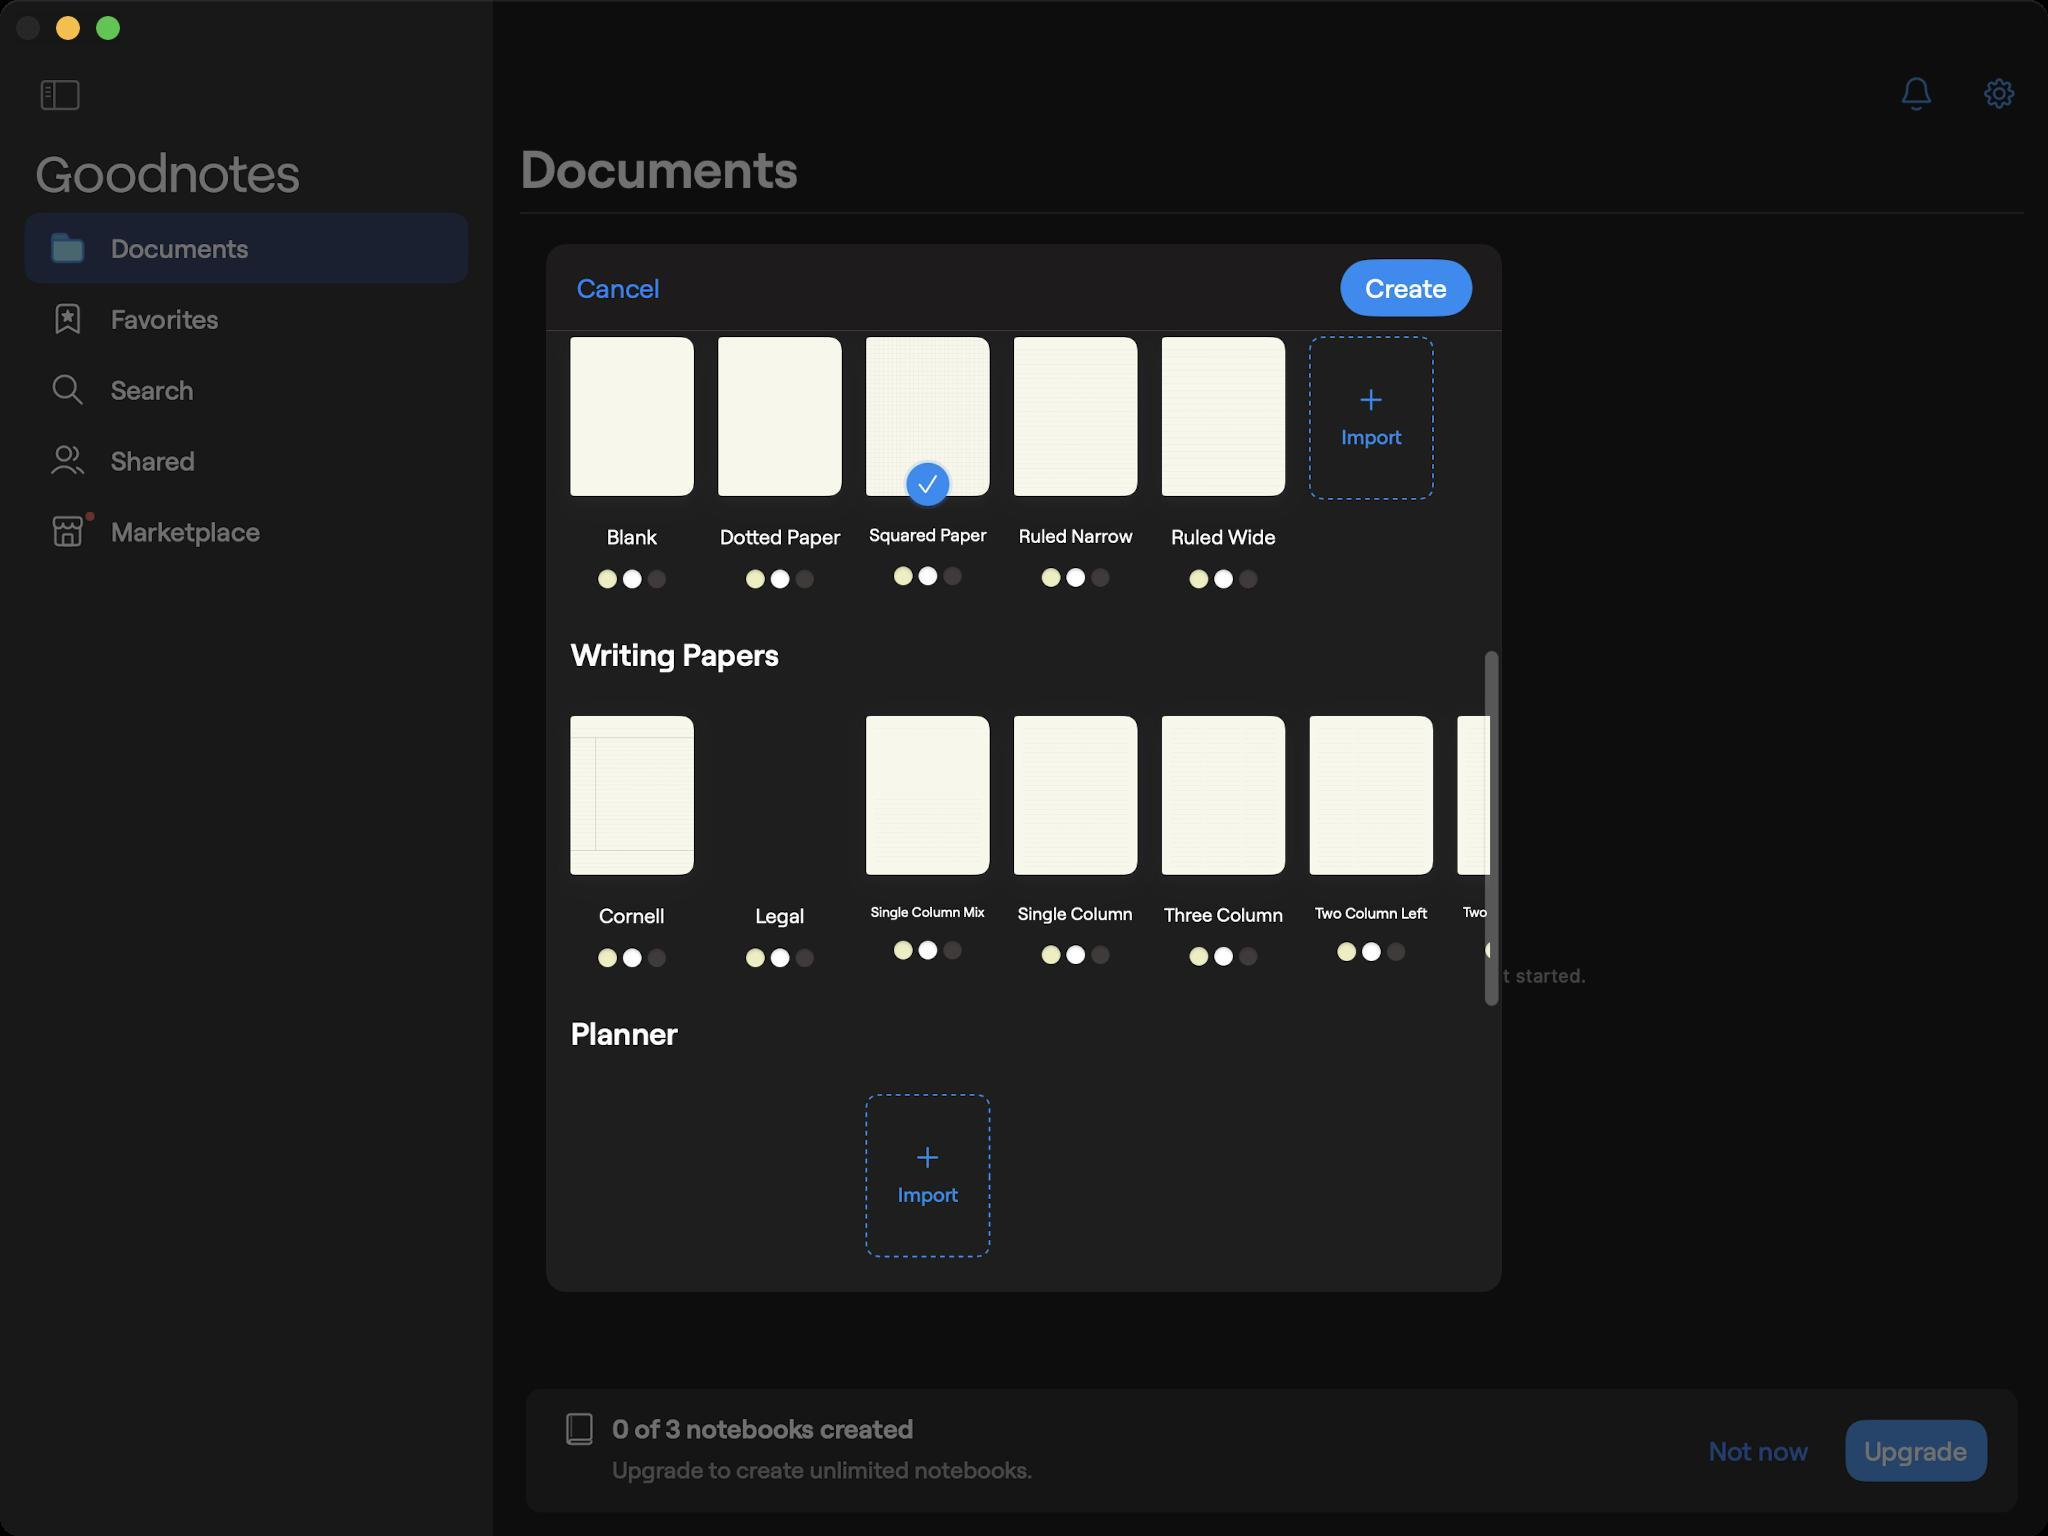
Accessibility tree:
{"name": "Documents", "role": "AXWindow", "description": null, "role_description": "standard window", "value": null, "position": "352.00;95.00", "size": "1024;768", "children": [{"name": null, "role": "AXGroup", "description": null, "role_description": "group", "value": null, "position": "0.00;0.00", "size": "1024;768", "children": [{"name": null, "role": "AXGroup", "description": null, "role_description": "group", "value": null, "position": "0.00;0.00", "size": "1024;28", "children": []}, {"name": null, "role": "AXGroup", "description": null, "role_description": "group", "value": null, "position": "0.00;0.00", "size": "1024;15", "children": []}, {"name": null, "role": "AXGroup", "description": null, "role_description": "group", "value": null, "position": "0.00;0.00", "size": "1024;768", "children": []}]}, {"name": null, "role": "AXButton", "description": null, "role_description": "close button", "value": null, "position": "7.00;6.00", "size": "14;16", "children": []}, {"name": null, "role": "AXButton", "description": null, "role_description": "zoom button", "value": null, "position": "47.00;6.00", "size": "14;16", "children": [{"name": null, "role": "AXGroup", "description": null, "role_description": "group", "value": null, "position": "47.00;6.00", "size": "14;16", "children": [{"name": null, "role": "AXGroup", "description": null, "role_description": "group", "value": null, "position": "47.00;6.00", "size": "14;16", "children": []}]}]}, {"name": null, "role": "AXButton", "description": null, "role_description": "minimize button", "value": null, "position": "27.00;6.00", "size": "14;16", "children": []}, {"name": null, "role": "AXSheet", "description": null, "role_description": "sheet", "value": null, "position": "273.00;122.00", "size": "478;524", "children": [{"name": null, "role": "AXGroup", "description": null, "role_description": "group", "value": null, "position": "273.00;122.00", "size": "478;524", "children": [{"name": null, "role": "AXGroup", "description": null, "role_description": "group", "value": null, "position": "273.00;122.00", "size": "478;524", "children": [{"name": null, "role": "AXGroup", "description": null, "role_description": "Nav bar", "value": null, "position": "273.00;122.00", "size": "478;43", "children": [{"name": null, "role": "AXButton", "description": "Cancel", "role_description": "button", "value": null, "position": "288.40;135.86", "size": "42;16", "children": []}, {"name": null, "role": "AXButton", "description": "Create", "role_description": "button", "value": null, "position": "670.32;129.70", "size": "66;28", "children": []}]}, {"name": null, "role": "AXGroup", "description": null, "role_description": "group", "value": null, "position": "273.00;122.00", "size": "478;524", "children": [{"name": null, "role": "AXGroup", "description": null, "role_description": "group", "value": null, "position": "273.00;122.00", "size": "478;524", "children": [{"name": null, "role": "AXGroup", "description": null, "role_description": "collection", "value": null, "position": "273.00;122.00", "size": "478;524", "children": [{"name": null, "role": "AXGroup", "description": null, "role_description": "group", "value": null, "position": "273.00;70.03", "size": "478;242", "children": [{"name": null, "role": "AXStaticText", "description": "Paper Templates", "role_description": "text", "value": null, "position": "285.32;91.59", "size": "128;22", "children": []}, {"name": null, "role": "AXButton", "description": "Edit", "role_description": "button", "value": null, "position": "715.37;94.28", "size": "23;16", "children": []}, {"name": null, "role": "AXHeading", "description": "Essentials", "role_description": "heading", "value": null, "position": "285.32;128.16", "size": "70;19", "children": []}, {"name": null, "role": "AXGroup", "description": null, "role_description": "group", "value": null, "position": "279.16;156.26", "size": "466;152", "children": [{"name": null, "role": "AXGroup", "description": null, "role_description": "group", "value": null, "position": "279.16;156.26", "size": "444;152", "children": [{"name": null, "role": "AXGroup", "description": null, "role_description": "group", "value": null, "position": "285.32;168.59", "size": "431;134", "children": [{"name": null, "role": "AXImage", "description": null, "role_description": "image", "value": null, "position": "285.32;168.59", "size": "62;79", "children": []}, {"name": null, "role": "AXImage", "description": null, "role_description": "image", "value": null, "position": "359.24;168.59", "size": "62;79", "children": []}, {"name": null, "role": "AXImage", "description": "Selected", "role_description": "image", "value": null, "position": "459.34;237.50", "size": "9;9", "children": []}, {"name": null, "role": "AXImage", "description": null, "role_description": "image", "value": null, "position": "433.16;168.59", "size": "62;79", "children": []}, {"name": null, "role": "AXImage", "description": null, "role_description": "image", "value": null, "position": "507.08;168.59", "size": "62;79", "children": []}, {"name": null, "role": "AXImage", "description": null, "role_description": "image", "value": null, "position": "581.00;168.59", "size": "62;79", "children": []}, {"name": null, "role": "AXStaticText", "description": "Blank", "role_description": "text", "value": null, "position": "303.41;262.15", "size": "25;12", "children": []}, {"name": null, "role": "AXStaticText", "description": "Dotted Paper", "role_description": "text", "value": null, "position": "359.82;262.15", "size": "60;12", "children": []}, {"name": null, "role": "AXStaticText", "description": "Squared Paper", "role_description": "text", "value": null, "position": "434.51;262.15", "size": "59;11", "children": []}, {"name": null, "role": "AXStaticText", "description": "Ruled Narrow", "role_description": "text", "value": null, "position": "509.20;262.15", "size": "57;12", "children": []}, {"name": null, "role": "AXStaticText", "description": "Ruled Wide", "role_description": "text", "value": null, "position": "585.62;262.15", "size": "52;12", "children": []}, {"name": null, "role": "AXPopUpButton", "description": "Import", "role_description": "pop up button", "value": null, "position": "654.92;168.59", "size": "62;134", "children": []}]}]}]}]}, {"name": null, "role": "AXGroup", "description": null, "role_description": "group", "value": null, "position": "273.00;311.81", "size": "478;189", "children": [{"name": null, "role": "AXHeading", "description": "Writing Papers", "role_description": "heading", "value": null, "position": "285.32;317.58", "size": "105;19", "children": []}, {"name": null, "role": "AXGroup", "description": null, "role_description": "group", "value": null, "position": "279.16;345.68", "size": "466;152", "children": [{"name": null, "role": "AXGroup", "description": null, "role_description": "group", "value": null, "position": "279.16;345.68", "size": "665;152", "children": [{"name": null, "role": "AXGroup", "description": null, "role_description": "group", "value": null, "position": "285.32;358.00", "size": "653;134", "children": [{"name": null, "role": "AXImage", "description": null, "role_description": "image", "value": null, "position": "285.32;358.01", "size": "62;79", "children": []}, {"name": null, "role": "AXImage", "description": null, "role_description": "image", "value": null, "position": "433.16;358.01", "size": "62;79", "children": []}, {"name": null, "role": "AXImage", "description": null, "role_description": "image", "value": null, "position": "507.08;358.01", "size": "62;79", "children": []}, {"name": null, "role": "AXImage", "description": null, "role_description": "image", "value": null, "position": "581.00;358.01", "size": "62;79", "children": []}, {"name": null, "role": "AXImage", "description": null, "role_description": "image", "value": null, "position": "654.92;358.01", "size": "62;79", "children": []}, {"name": null, "role": "AXImage", "description": null, "role_description": "image", "value": null, "position": "728.84;358.01", "size": "62;79", "children": []}, {"name": null, "role": "AXStaticText", "description": "Cornell", "role_description": "text", "value": null, "position": "299.57;451.57", "size": "33;12", "children": []}, {"name": null, "role": "AXStaticText", "description": "Legal", "role_description": "text", "value": null, "position": "373.10;451.57", "size": "34;32", "children": []}, {"name": null, "role": "AXStaticText", "description": "Single Column Mix", "role_description": "text", "value": null, "position": "435.47;451.57", "size": "57;8", "children": []}, {"name": null, "role": "AXStaticText", "description": "Single Column", "role_description": "text", "value": null, "position": "509.00;451.57", "size": "58;11", "children": []}, {"name": null, "role": "AXStaticText", "description": "Three Column", "role_description": "text", "value": null, "position": "581.96;451.57", "size": "60;12", "children": []}, {"name": null, "role": "AXStaticText", "description": "Two Column Left", "role_description": "text", "value": null, "position": "657.42;451.57", "size": "57;9", "children": []}, {"name": null, "role": "AXStaticText", "description": "Two Column Right", "role_description": "text", "value": null, "position": "731.54;451.57", "size": "56;8", "children": []}, {"name": null, "role": "AXStaticText", "description": "Two Column", "role_description": "text", "value": null, "position": "805.26;451.57", "size": "57;32", "children": []}, {"name": null, "role": "AXPopUpButton", "description": "Import", "role_description": "pop up button", "value": null, "position": "876.68;358.00", "size": "62;134", "children": []}]}]}]}]}, {"name": null, "role": "AXGroup", "description": null, "role_description": "group", "value": null, "position": "273.00;501.23", "size": "478;372", "children": [{"name": null, "role": "AXHeading", "description": "Planner", "role_description": "heading", "value": null, "position": "285.32;507.00", "size": "54;19", "children": []}, {"name": null, "role": "AXGroup", "description": null, "role_description": "group", "value": null, "position": "279.16;535.11", "size": "466;167", "children": [{"name": null, "role": "AXGroup", "description": null, "role_description": "group", "value": null, "position": "279.16;535.11", "size": "222;167", "children": [{"name": null, "role": "AXGroup", "description": null, "role_description": "group", "value": null, "position": "299.18;547.42", "size": "196;149", "children": [{"name": null, "role": "AXStaticText", "description": "Todos", "role_description": "text", "value": null, "position": "299.18;648.50", "size": "34;32", "children": []}, {"name": null, "role": "AXStaticText", "description": "Monthly Planner C", "role_description": "text", "value": null, "position": "361.93;648.50", "size": "56;28", "children": []}, {"name": null, "role": "AXPopUpButton", "description": "Import", "role_description": "pop up button", "value": null, "position": "433.16;547.42", "size": "62;149", "children": []}]}]}]}, {"name": null, "role": "AXHeading", "description": "Popular on Marketplace", "role_description": "heading", "value": null, "position": "285.32;708.55", "size": "168;19", "children": []}, {"name": null, "role": "AXButton", "description": "Marketplace", "role_description": "button", "value": null, "position": "664.16;710.28", "size": "75;16", "children": []}, {"name": null, "role": "AXGroup", "description": null, "role_description": "group", "value": null, "position": "285.32;738.77", "size": "454;125", "children": [{"name": null, "role": "AXGroup", "description": null, "role_description": "group", "value": null, "position": "285.32;738.77", "size": "1651;125", "children": [{"name": null, "role": "AXGroup", "description": null, "role_description": "group", "value": null, "position": "285.32;731.07", "size": "986;140", "children": [{"name": null, "role": "AXImage", "description": null, "role_description": "image", "value": null, "position": "285.32;731.07", "size": "154;103", "children": []}, {"name": null, "role": "AXStaticText", "description": "New", "role_description": "text", "value": null, "position": "470.12;746.73", "size": "19;12", "children": []}, {"name": null, "role": "AXImage", "description": null, "role_description": "image", "value": null, "position": "451.64;731.07", "size": "154;103", "children": []}, {"name": null, "role": "AXImage", "description": null, "role_description": "image", "value": null, "position": "617.96;731.07", "size": "154;103", "children": []}, {"name": null, "role": "AXImage", "description": null, "role_description": "image", "value": null, "position": "784.28;731.07", "size": "154;103", "children": []}, {"name": null, "role": "AXImage", "description": null, "role_description": "image", "value": null, "position": "950.60;731.07", "size": "154;103", "children": []}, {"name": null, "role": "AXImage", "description": null, "role_description": "image", "value": null, "position": "1116.92;731.07", "size": "154;103", "children": []}, {"name": null, "role": "AXStaticText", "description": "Simple Foreign Language Notebook (8 colors)", "role_description": "text", "value": null, "position": "288.40;846.31", "size": "76;25", "children": []}, {"name": null, "role": "AXButton", "description": "7,99 €", "role_description": "button", "value": null, "position": "388.12;846.96", "size": "48;23", "children": []}, {"name": null, "role": "AXStaticText", "description": "Brush Marker Lettering Practice Workbook", "role_description": "text", "value": null, "position": "454.72;846.31", "size": "76;25", "children": []}, {"name": null, "role": "AXButton", "description": "6,99 €", "role_description": "button", "value": null, "position": "552.89;846.96", "size": "50;23", "children": []}, {"name": null, "role": "AXStaticText", "description": "Study With Me Notebook (Neutral)", "role_description": "text", "value": null, "position": "621.04;846.31", "size": "79;25", "children": []}, {"name": null, "role": "AXButton", "description": "9,99 €", "role_description": "button", "value": null, "position": "719.22;846.96", "size": "50;23", "children": []}, {"name": null, "role": "AXStaticText", "description": "12 Colorful Tab Study Notebook (Rainbow)", "role_description": "text", "value": null, "position": "787.36;846.31", "size": "80;25", "children": []}, {"name": null, "role": "AXButton", "description": "7,99 €", "role_description": "button", "value": null, "position": "887.08;846.96", "size": "48;23", "children": []}, {"name": null, "role": "AXStaticText", "description": "Study Buddy Index Notebook", "role_description": "text", "value": null, "position": "953.68;846.31", "size": "73;25", "children": []}, {"name": null, "role": "AXButton", "description": "7,99 €", "role_description": "button", "value": null, "position": "1053.39;846.96", "size": "48;23", "children": []}, {"name": null, "role": "AXStaticText", "description": "Tiny Bear Notebook (Rainbow)", "role_description": "text", "value": null, "position": "1120.00;846.31", "size": "76;25", "children": []}, {"name": null, "role": "AXButton", "description": "9,99 €", "role_description": "button", "value": null, "position": "1218.18;846.96", "size": "50;23", "children": []}]}]}]}]}]}, {"name": null, "role": "AXButton", "description": null, "role_description": "button", "value": null, "position": "512.09;405.75", "size": "0;0", "children": []}]}]}]}]}]}]}